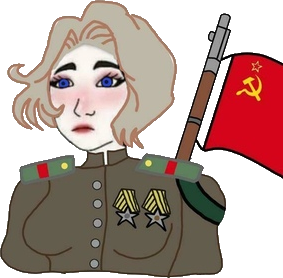
Label: 5_Doomer_Girl